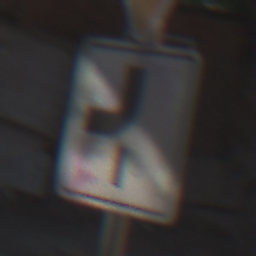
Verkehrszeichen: VerlaufVorfahrtsstrasse7
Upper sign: VorfahrtGewaehren
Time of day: MorningAfternoon
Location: Outdoor (Suburban)
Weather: PartlyCloudy
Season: NotSpecified
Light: Natural